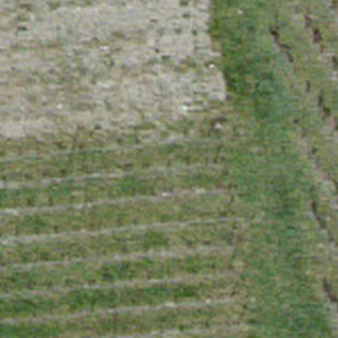
Label: other